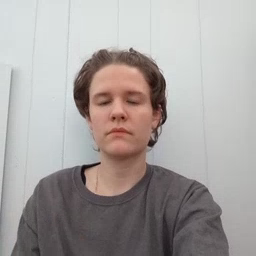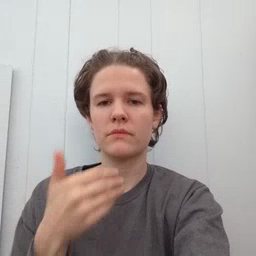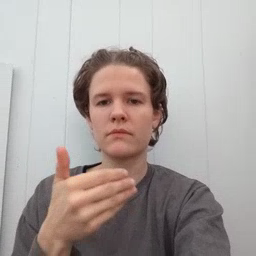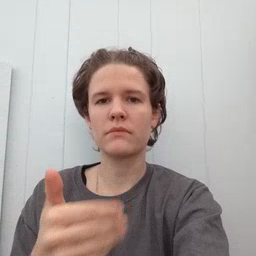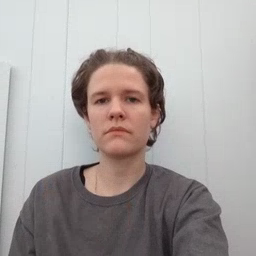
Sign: close